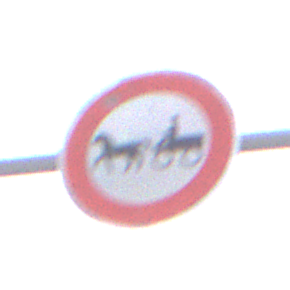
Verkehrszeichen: VerbotGespannfuhrwerke
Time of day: SunriseSunset
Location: Outdoor (Beach)
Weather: Overcast
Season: NotSpecified
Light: Natural